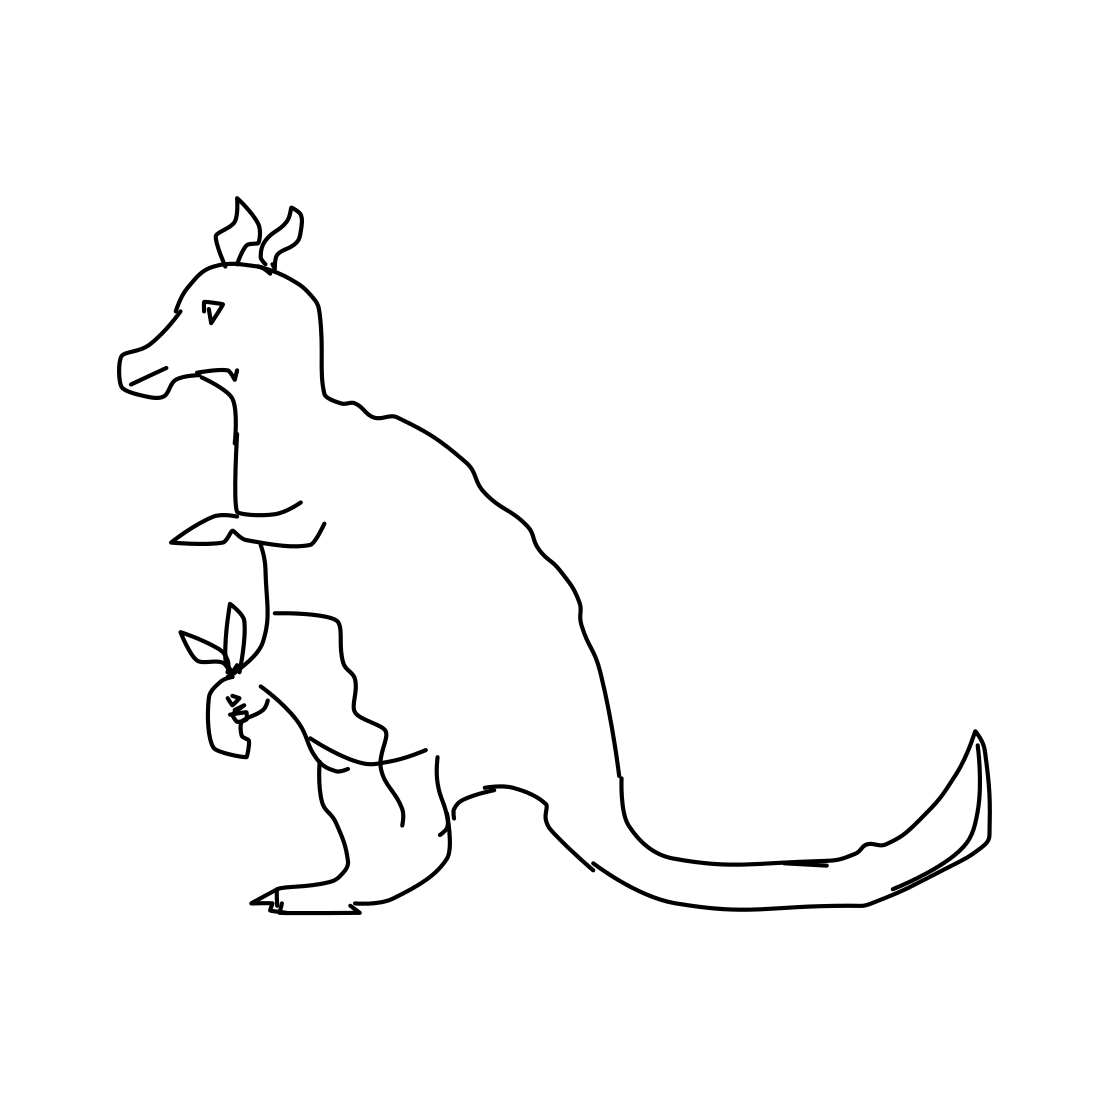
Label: kangaroo